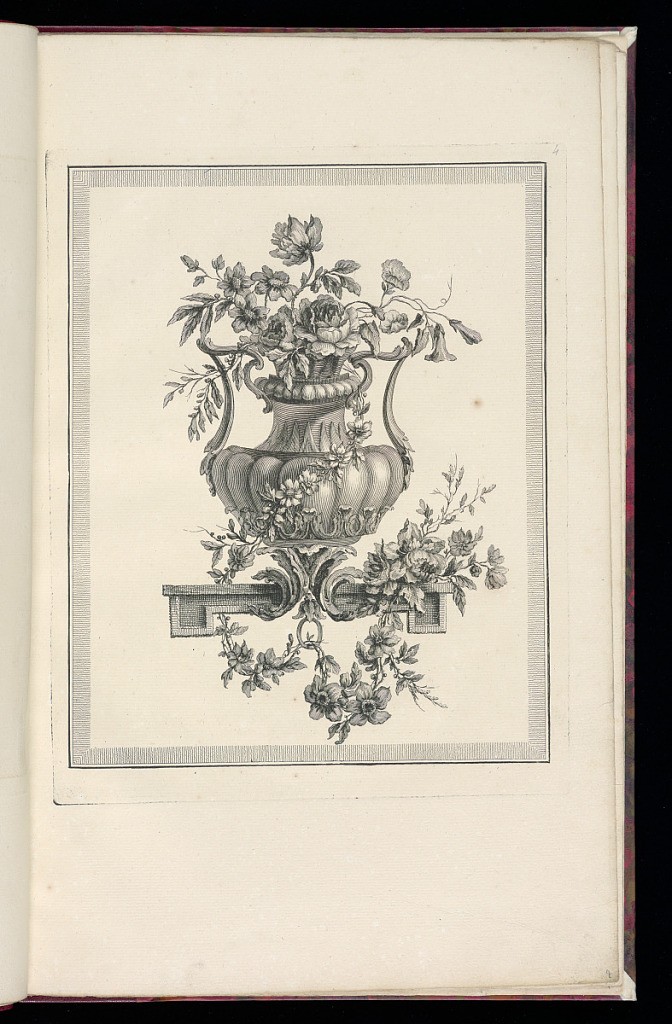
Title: Vase with Flowers
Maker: Pierre Ranson, French, 1736–1786
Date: late 18th century
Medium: Etching and engraving on laid paper
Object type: Print
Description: Design for a two-handled vase with flowers on a support or bracket, with festoons and sprigs of flowers and leaves intertwined. The vase is decorated with gadrooning, triangles, and scrolling leaves (rinceaux).